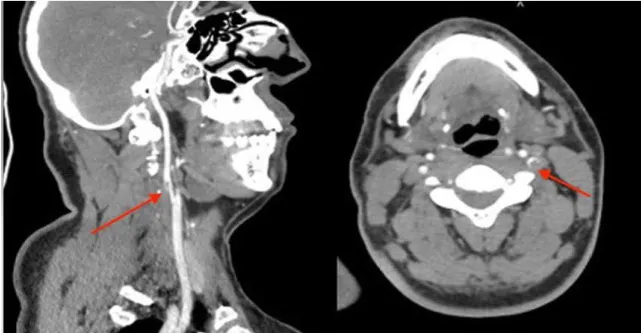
contrast-enhanced computed tomography (CT) scan showed in the cervicothoracic section a thrombosed dissection of left internal carotid.
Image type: radiology (ct)